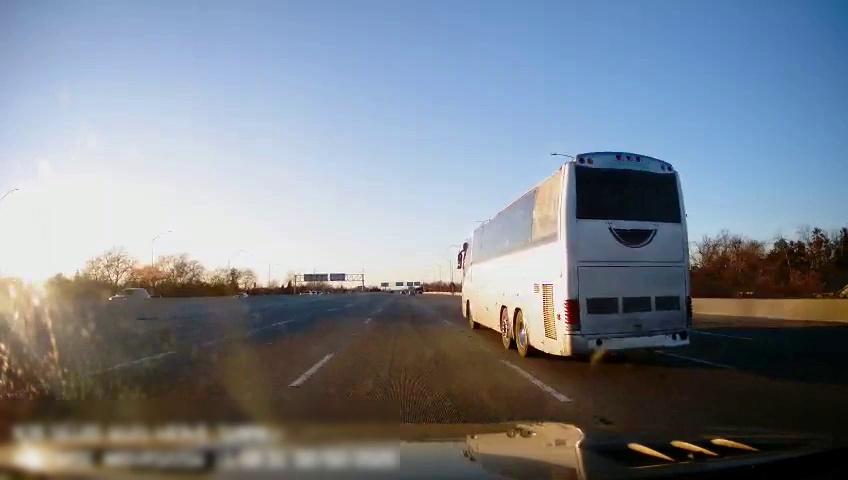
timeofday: Day
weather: Sunny
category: Drivable Space
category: Vehicles | SUV
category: Vehicles | Car
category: Vehicles | Bus
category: Lanes | Current Lane
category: Lanes | Current Lane
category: Lanes | Alternate Lane
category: Lanes | Alternate Lane
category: Lanes | Alternate Lane